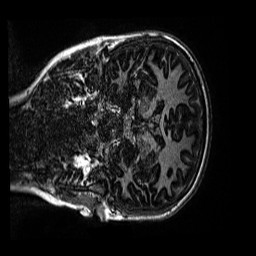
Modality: MP2RAGE
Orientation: coronal
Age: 11
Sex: female
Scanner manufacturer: siemens
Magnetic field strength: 3 T
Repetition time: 4 s
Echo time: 0.00299 s